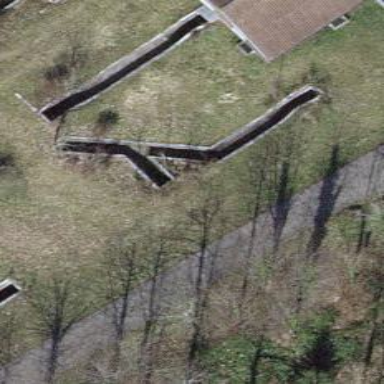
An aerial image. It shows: Military trench.